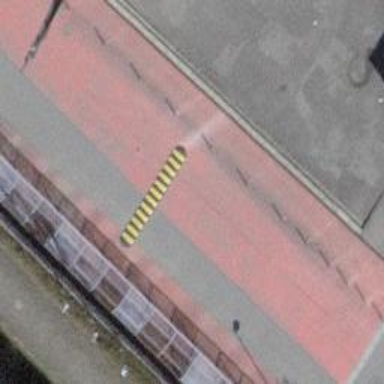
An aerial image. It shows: Bump for traffic calming.